Question:
my Xcode is Version 4.4.1
The project worked perfect before updating to this newer version, but now it stopped working
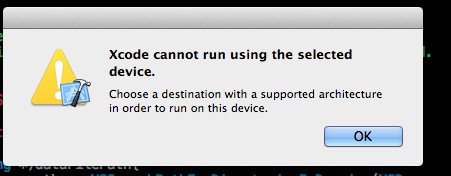
Answer: I have had the same issue when making multiple targets. My issue was that I had to change my Product Name under Packaging.
In each target project > Build Settings > Packaging -> Product Name